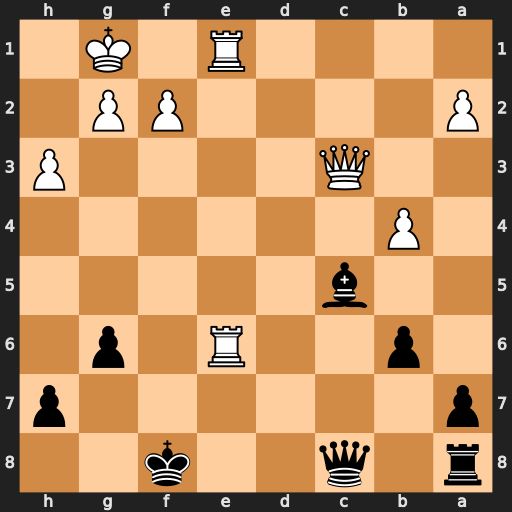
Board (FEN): r1q2k2/p6p/1p2R1p1/2b5/1P6/2Q4P/P4PP1/4R1K1
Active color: b
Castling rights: -
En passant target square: -
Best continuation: Bxf2+ Kxf2 Qxc3